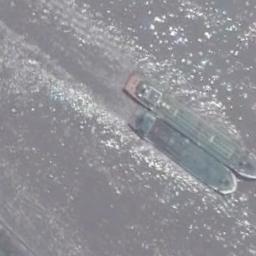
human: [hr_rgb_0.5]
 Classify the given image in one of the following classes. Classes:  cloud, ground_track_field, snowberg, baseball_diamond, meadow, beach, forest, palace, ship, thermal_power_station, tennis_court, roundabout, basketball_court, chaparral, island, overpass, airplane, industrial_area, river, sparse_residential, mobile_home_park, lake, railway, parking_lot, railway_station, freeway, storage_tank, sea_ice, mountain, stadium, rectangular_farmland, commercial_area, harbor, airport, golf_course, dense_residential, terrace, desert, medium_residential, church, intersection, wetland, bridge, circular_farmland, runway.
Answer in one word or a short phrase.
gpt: ship